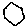
Label: hexagon